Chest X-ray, PA view. Patient: 41 years old, sex F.
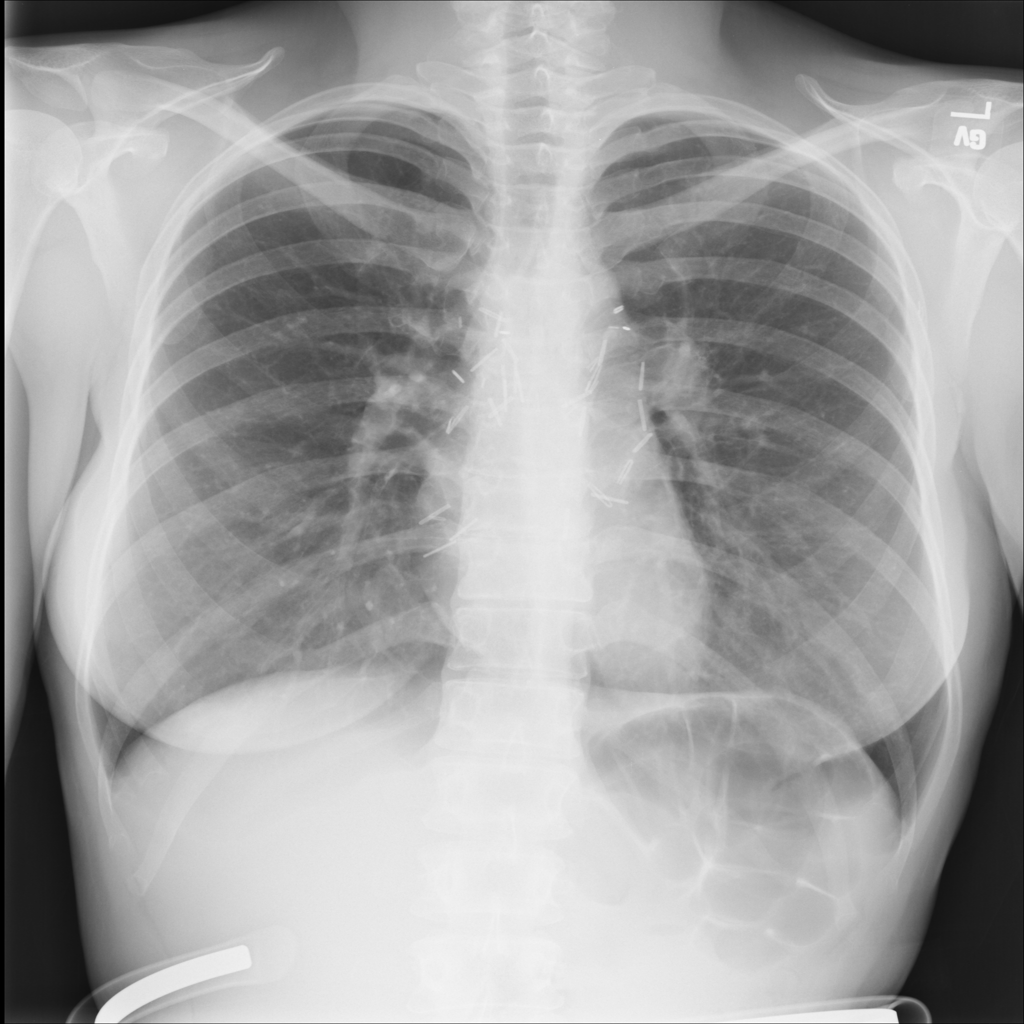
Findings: No Finding